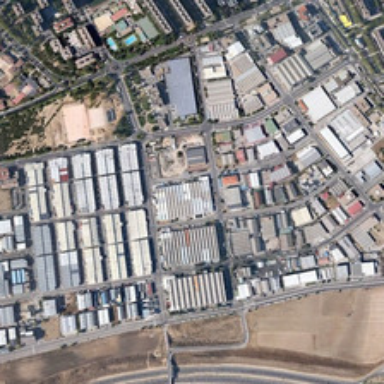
Many buildings are in an industrial area .